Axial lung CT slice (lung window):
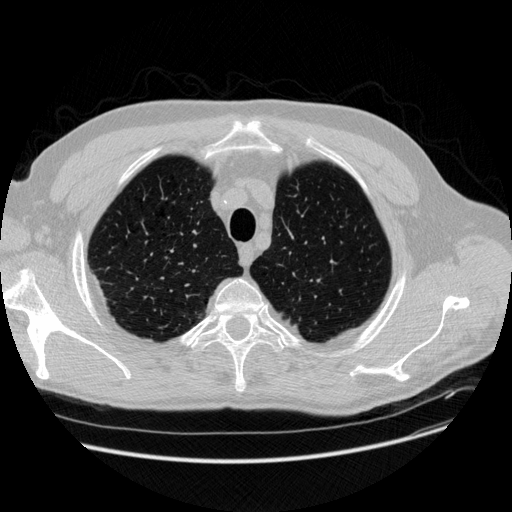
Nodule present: no